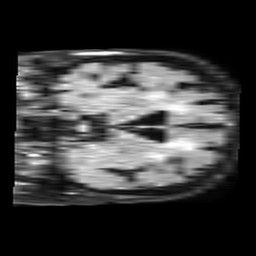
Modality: FLAIR
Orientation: coronal
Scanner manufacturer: philips
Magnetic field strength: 1.5 T
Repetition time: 6 s
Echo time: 0.09744 s